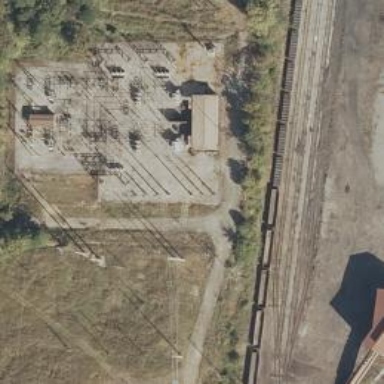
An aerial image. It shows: Switch used for power control.